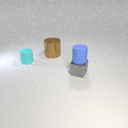
small cyan rubber cylinder behind small gray metal cube